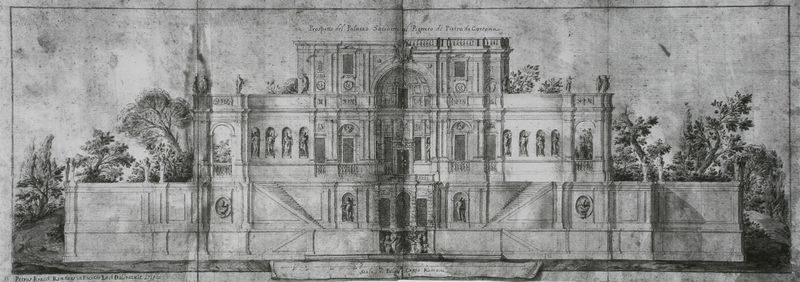
Titel: Fassade der Villa del Pigneto, Rom
Künstler: Pietro Bracci
Standort: Montreal
Institution: Collection Centre Canadien d'Architecture, Canadian Centre for Architecture
Schlagwörter: baum, blätter, dunkel, himmel, laub, schatten, weiß, bäume, fenster, grau, hell, hintergrund, licht, pfeiler, schwarz, skizze, säule, säulen, tür, zeichnung, anlage, dach, gebäude, haus, park, schloss, weg, alt, architektur, barock, sockel, stein, strauch, zweige, brüstung, büsche, sträucher, wege, klassizismus, blatt, frontal, renaissance, wald, brunnen, oval, garten, statue, balkon, terrasse, schrift, ansicht, bogen, fassade, italien, mauer, grafik, graphik, pilaster, figuren, rundbogen, kuppel, treppe, treppen, symmetrie, seitenansicht, aufgang, stufe, stufen, foto, symetrie, eingang, nische, treppenstufen, loggia, offen, buch, medaillon, münchen, palast, palazzo, torbogen, balustrade, symmetrisch, druck, stich, schwarzweiß, text, beschriftung, überschrift, entwurf, bildnisse, rom, flecken, portal, tore, wappen, villa, sims, gesims, skulpturen, statuen, simse, treppenstufe, baldachin, fleckig, etagen, geschosse, plan, ballustrade, tempel, abstufung, basis, kupferstich, stockwerke, knick, bildunterschrift, landsitz, geschoss, lisenen, bauplastik, aufriss, nischen, etage, architekturzeichnung, versailles, zeichung, nischenfiguren, balluster, palst, fensterbogen, bekrönung, schirft, treppenanlage, medaillons, falz, bildüberschrift, gefalten, oranamente, notiu, frontsicht